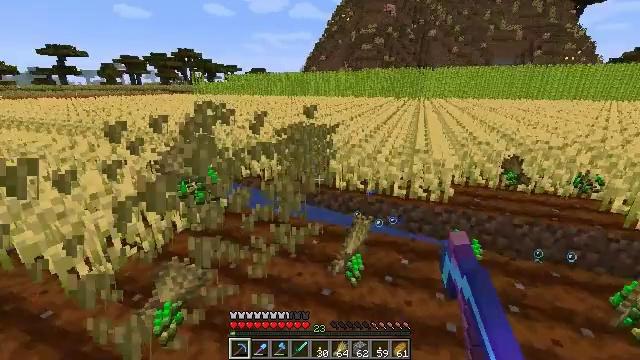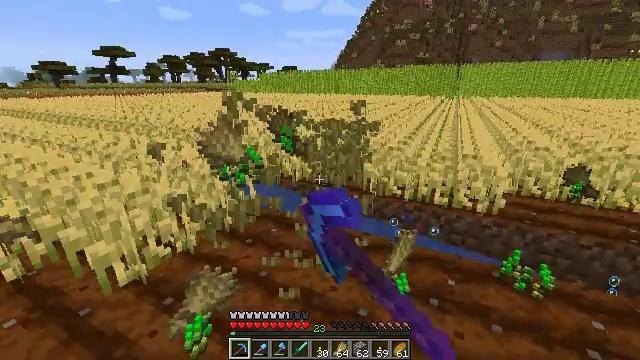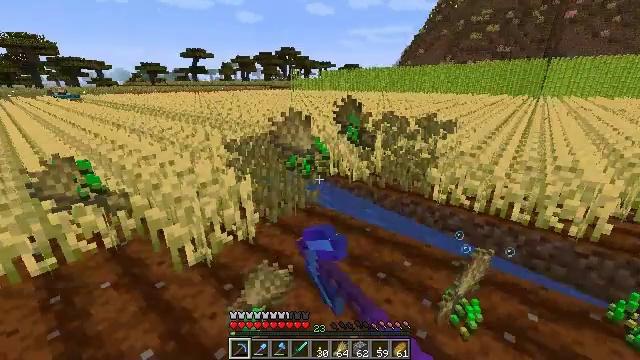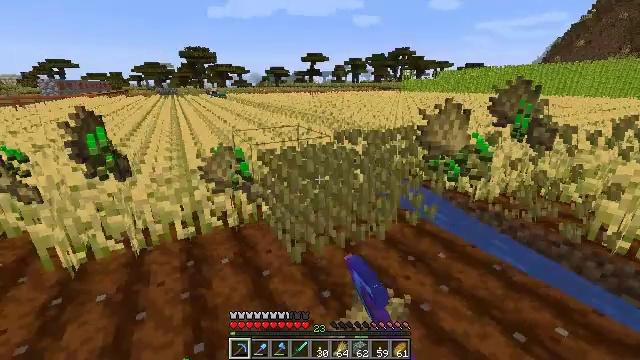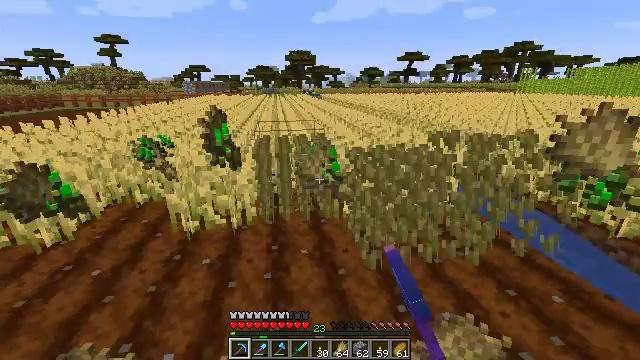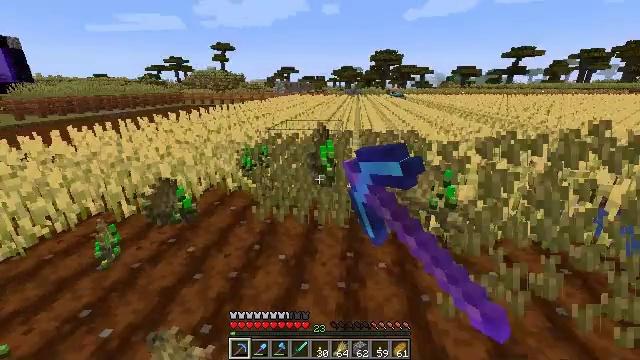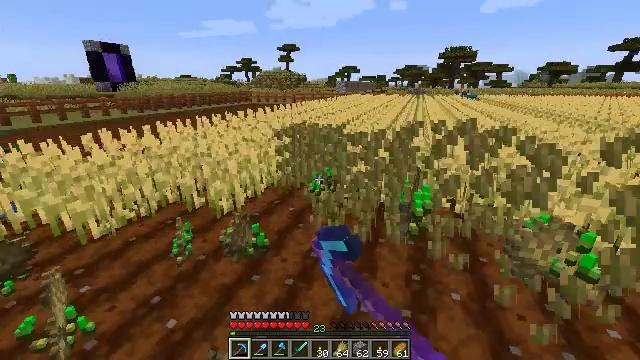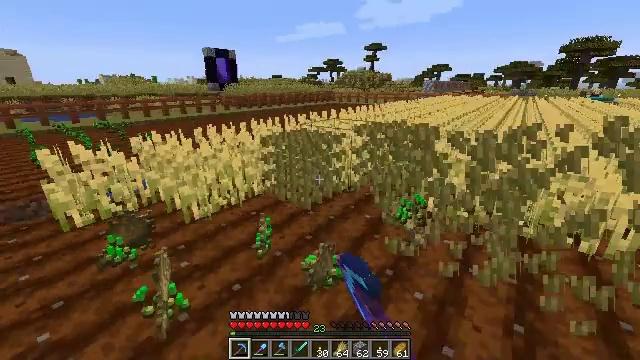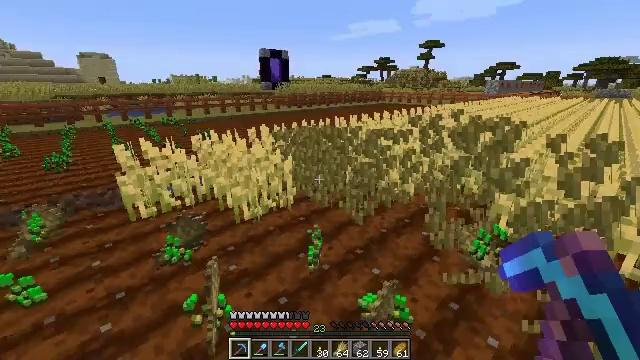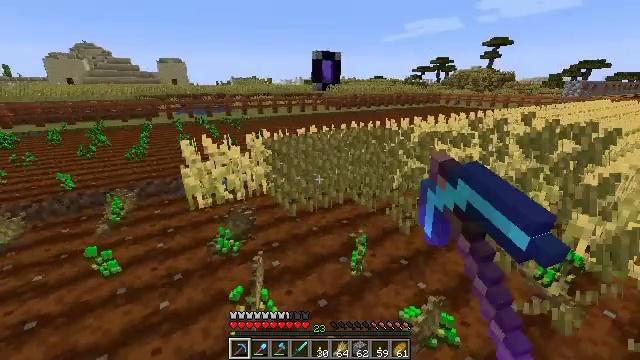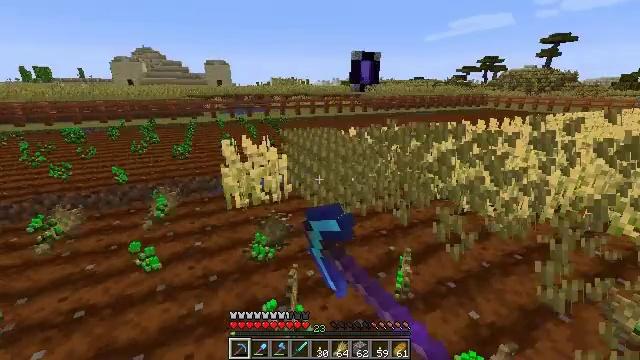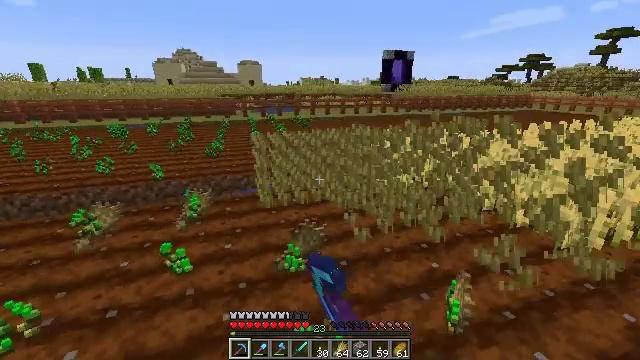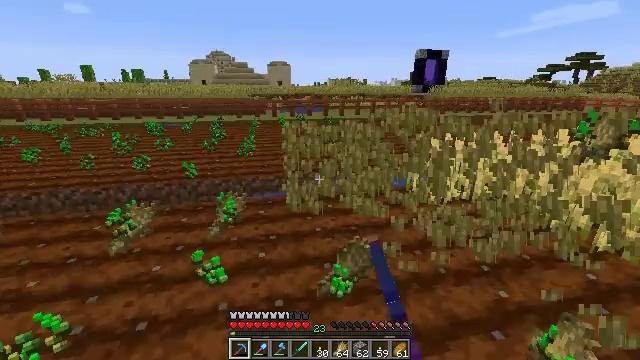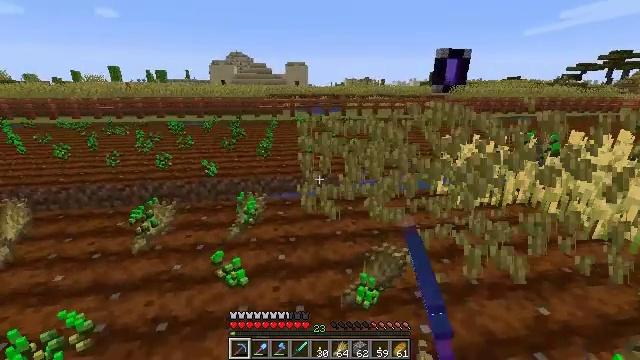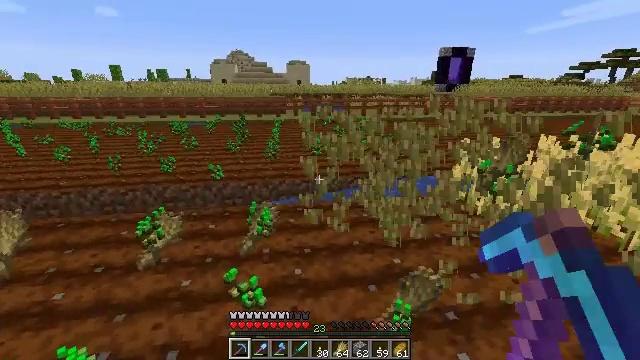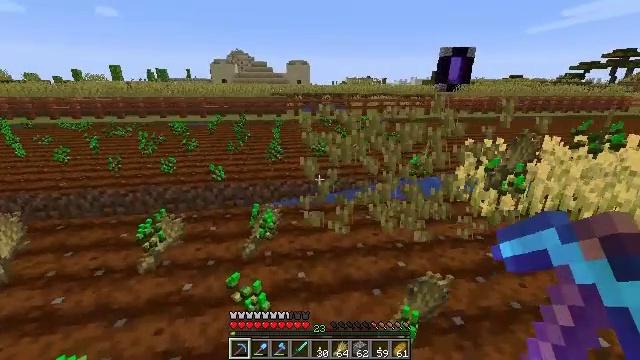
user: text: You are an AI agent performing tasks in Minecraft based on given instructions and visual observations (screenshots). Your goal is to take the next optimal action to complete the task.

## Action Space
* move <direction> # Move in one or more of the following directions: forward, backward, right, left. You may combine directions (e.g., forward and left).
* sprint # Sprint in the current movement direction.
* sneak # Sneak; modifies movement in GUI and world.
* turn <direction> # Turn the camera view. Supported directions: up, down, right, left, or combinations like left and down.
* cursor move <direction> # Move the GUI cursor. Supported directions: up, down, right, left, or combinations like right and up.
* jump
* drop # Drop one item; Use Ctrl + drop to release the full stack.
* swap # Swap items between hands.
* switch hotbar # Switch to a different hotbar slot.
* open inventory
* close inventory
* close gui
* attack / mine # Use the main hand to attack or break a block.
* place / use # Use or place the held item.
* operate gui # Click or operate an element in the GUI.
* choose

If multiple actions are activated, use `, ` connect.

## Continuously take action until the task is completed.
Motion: motion action
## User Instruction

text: Harvest wheat from the field.
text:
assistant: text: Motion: move forward and move left, turn left, attack / mine
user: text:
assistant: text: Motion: move forward and move left, turn left, attack / mine
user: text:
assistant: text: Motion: move forward and move left, turn left, attack / mine
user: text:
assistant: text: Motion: move forward and move left, turn left, attack / mine
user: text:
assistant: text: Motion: move forward and move left, turn left, attack / mine
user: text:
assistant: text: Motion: move forward and move left, turn left, attack / mine
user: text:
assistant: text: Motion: move forward and move left, turn left, attack / mine
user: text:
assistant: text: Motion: move forward and move left, turn left, attack / mine
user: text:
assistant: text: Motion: move forward and move left, turn left, attack / mine
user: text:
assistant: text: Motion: move forward and move left, turn left, attack / mine
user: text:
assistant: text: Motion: move forward and move left, turn left, attack / mine
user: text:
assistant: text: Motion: move forward and move left, turn left, attack / mine
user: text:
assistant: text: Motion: move forward and move left, turn left, attack / mine
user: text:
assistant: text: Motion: move forward and move left, attack / mine
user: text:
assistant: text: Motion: move forward and move left, attack / mine
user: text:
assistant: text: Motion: move forward and move right, turn right, attack / mine
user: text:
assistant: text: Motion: move forward and move right, turn right and up, attack / mine
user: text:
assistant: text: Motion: move forward and move right, turn right, attack / mine
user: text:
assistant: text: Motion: move forward and move right, turn right, attack / mine
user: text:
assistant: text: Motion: move forward and move right, turn right, attack / mine
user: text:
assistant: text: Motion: move forward and move right, turn right, attack / mine
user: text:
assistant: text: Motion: move forward and move right, turn right, attack / mine
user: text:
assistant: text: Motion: move forward and move right, turn right, attack / mine
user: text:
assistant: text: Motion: move forward and move right, turn right, attack / mine
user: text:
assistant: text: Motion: move forward and move right, turn right, attack / mine
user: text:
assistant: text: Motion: move forward and move right, turn right, attack / mine
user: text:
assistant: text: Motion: move forward and move right, turn right, attack / mine
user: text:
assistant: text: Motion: move forward and move right, turn right, attack / mine
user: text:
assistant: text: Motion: move forward and move right, turn right, attack / mine
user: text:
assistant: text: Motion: move forward and move right, turn right, attack / mine